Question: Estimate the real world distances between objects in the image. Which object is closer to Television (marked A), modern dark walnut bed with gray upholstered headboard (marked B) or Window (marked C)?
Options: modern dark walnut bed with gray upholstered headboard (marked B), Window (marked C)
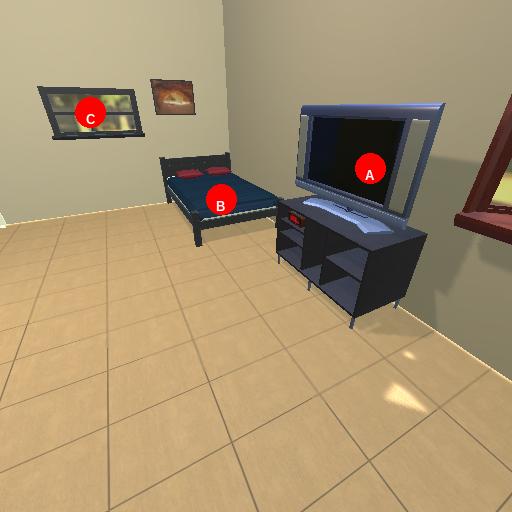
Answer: modern dark walnut bed with gray upholstered headboard (marked B)